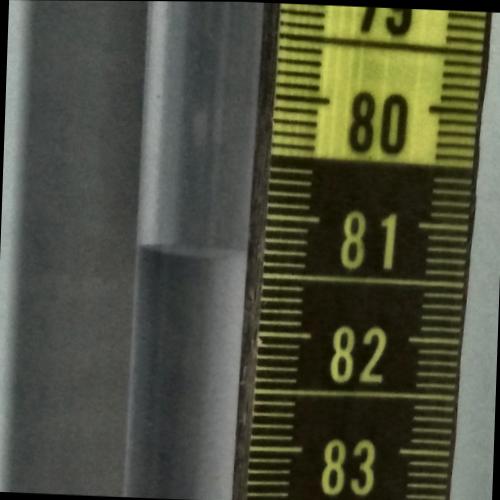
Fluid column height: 81.3 cm